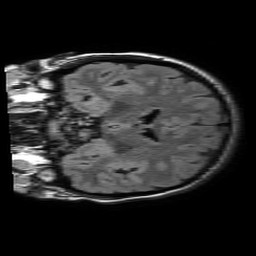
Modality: FLAIR
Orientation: coronal
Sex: female
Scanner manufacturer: philips
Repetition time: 11 s
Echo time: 0.125 s